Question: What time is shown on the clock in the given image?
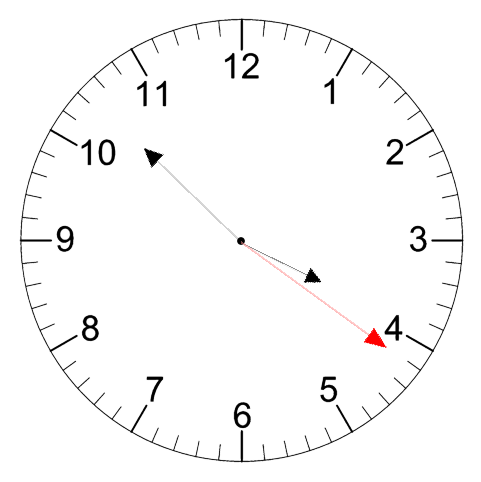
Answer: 03:52:21